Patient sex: M
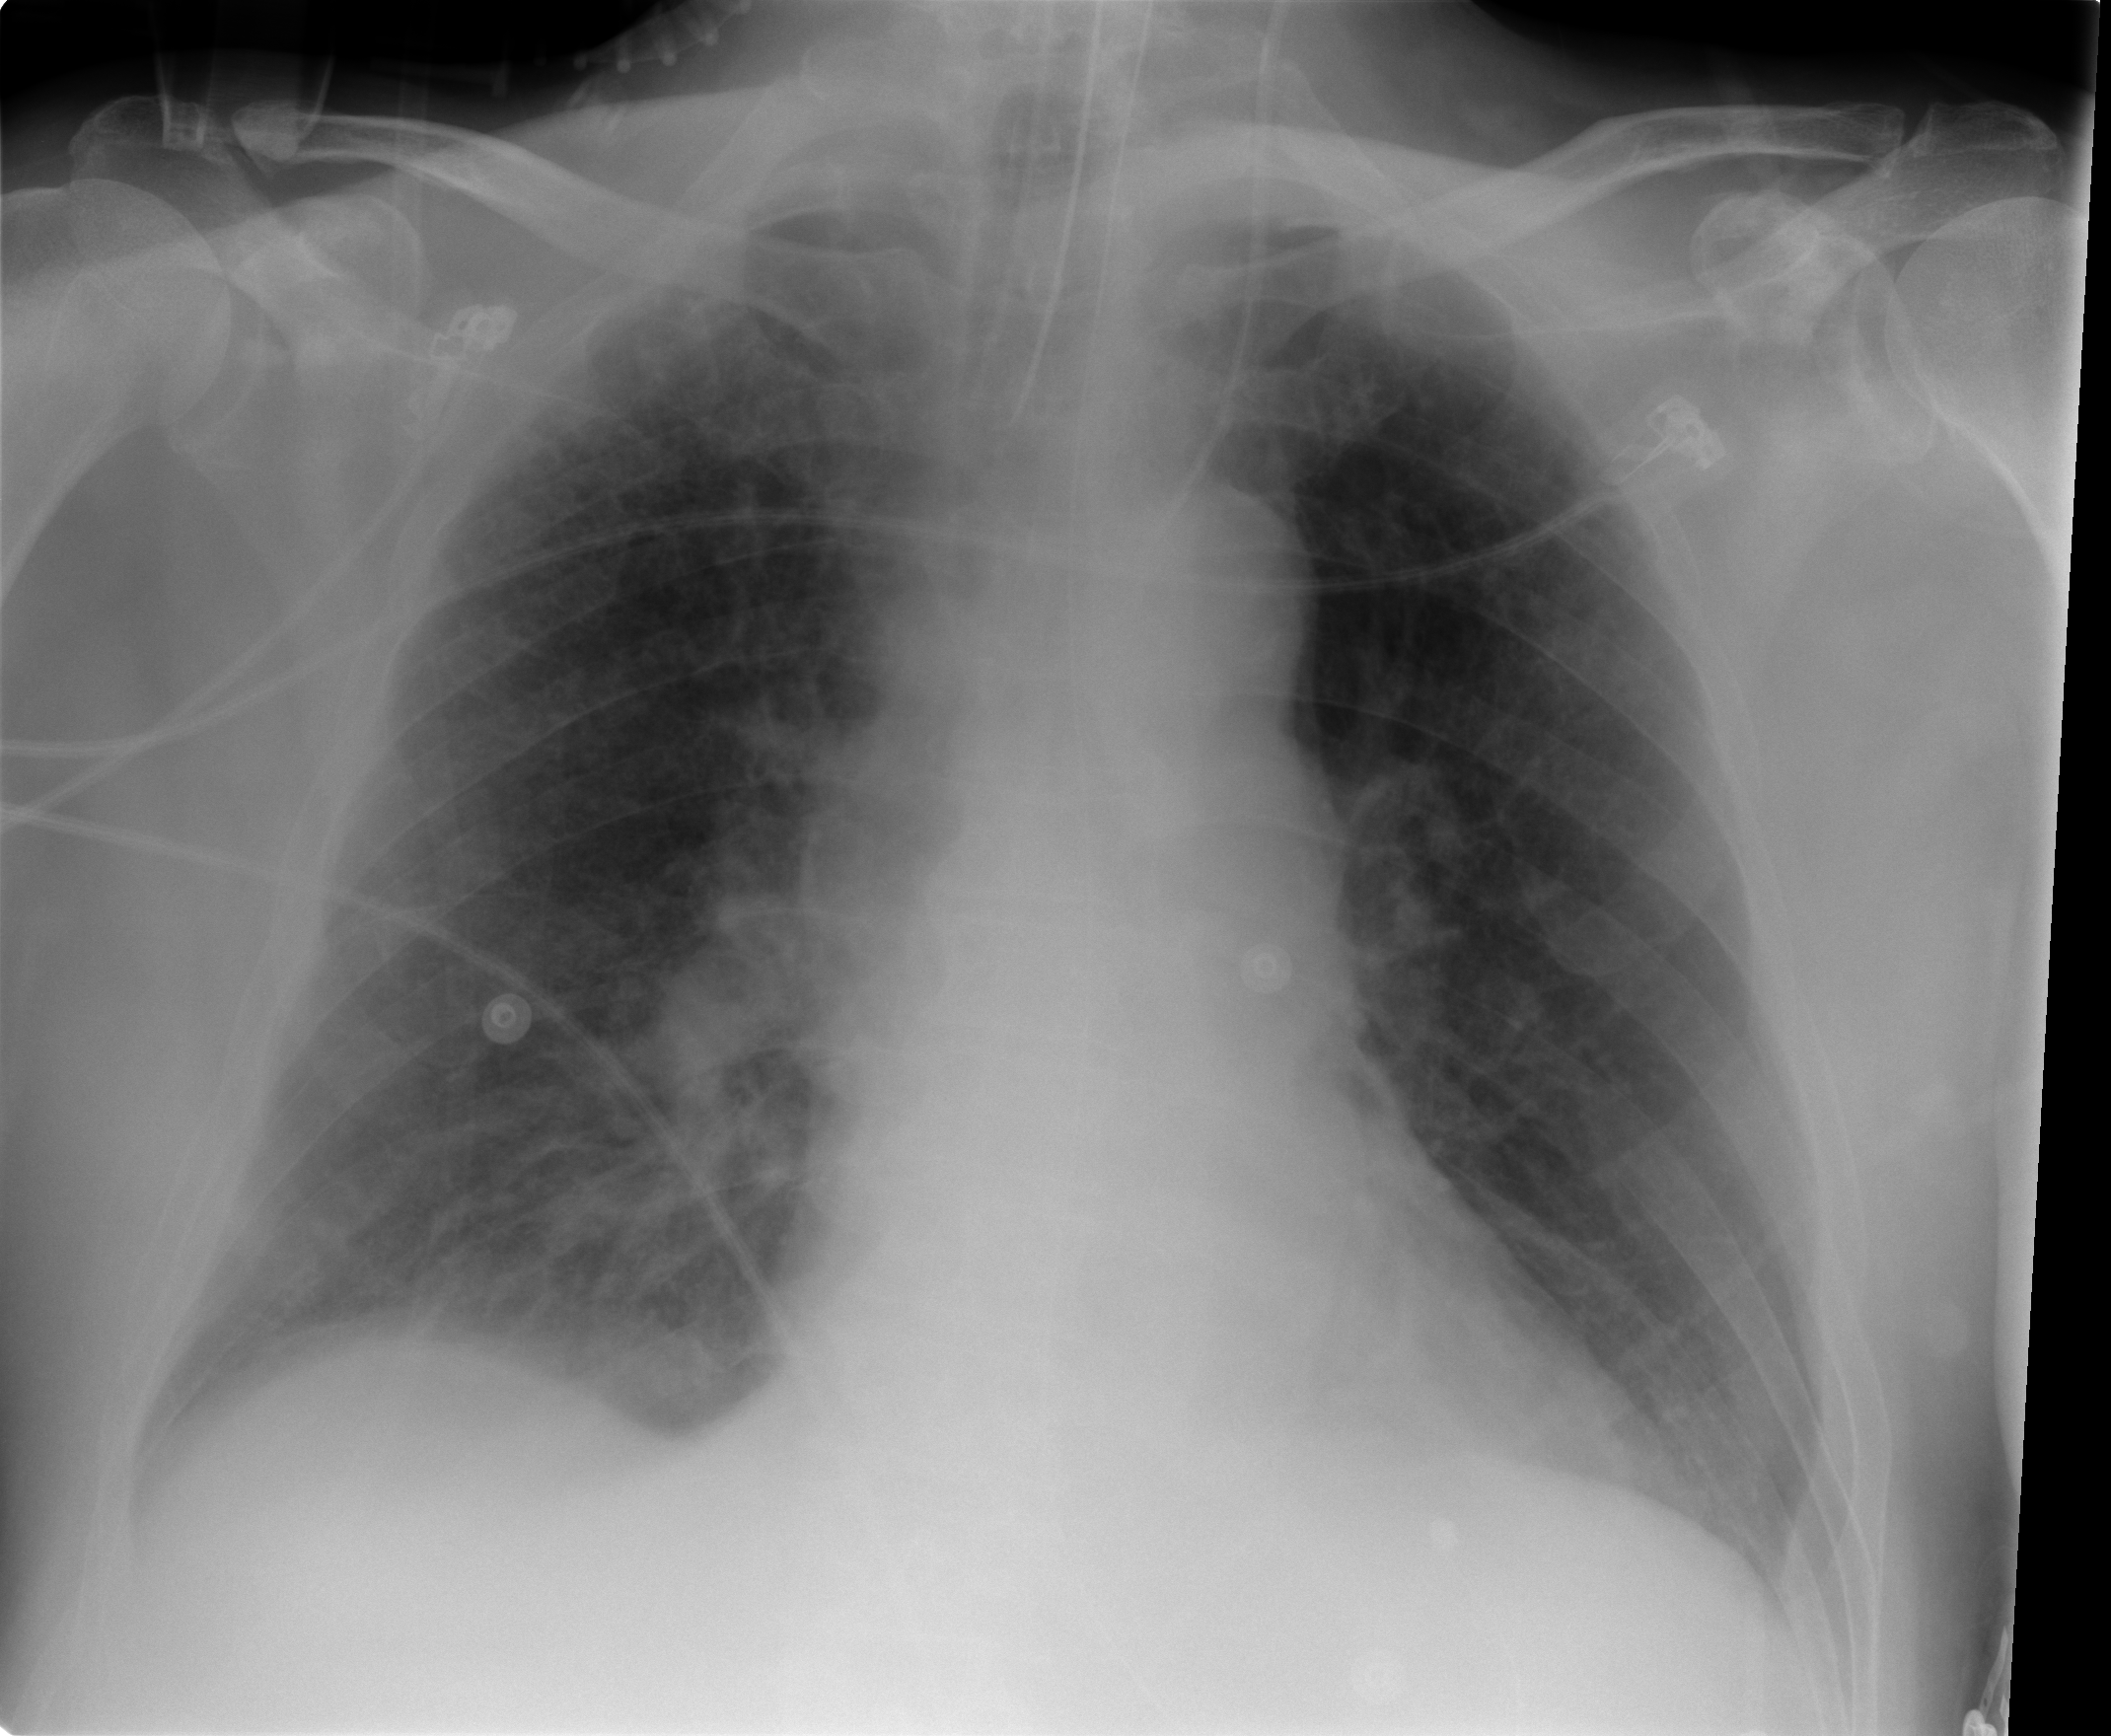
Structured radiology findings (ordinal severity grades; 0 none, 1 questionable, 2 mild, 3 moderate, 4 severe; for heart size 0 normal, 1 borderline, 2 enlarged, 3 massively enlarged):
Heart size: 0
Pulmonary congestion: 2
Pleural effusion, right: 2
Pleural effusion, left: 2
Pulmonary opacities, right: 0
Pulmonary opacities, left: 0
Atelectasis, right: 2
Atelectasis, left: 2